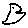
Label: bird